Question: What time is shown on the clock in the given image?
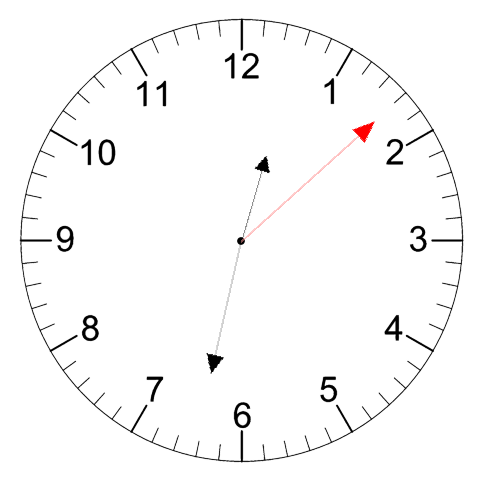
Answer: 12:32:08